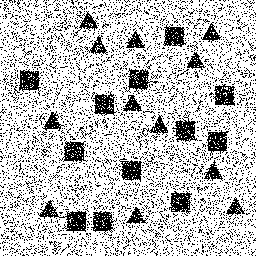
Squares: 12
Triangles: 12
Stars: 0
Total shapes: 24